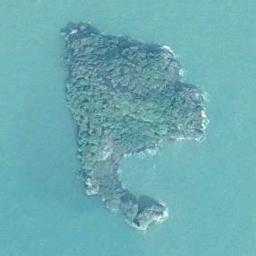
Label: island